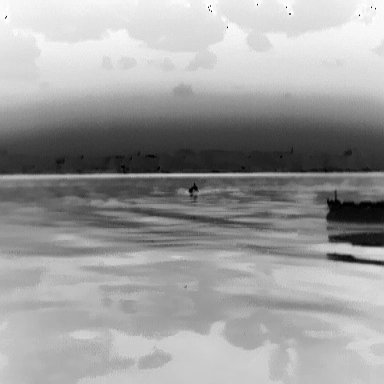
There are two objects shown in the infrared image, including a warship, and a liner.